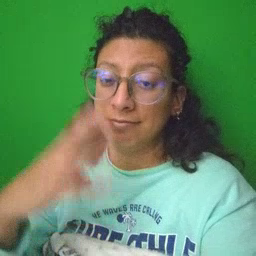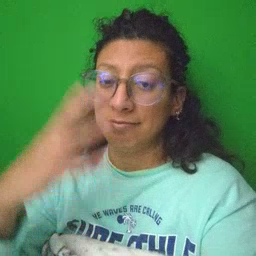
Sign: cry